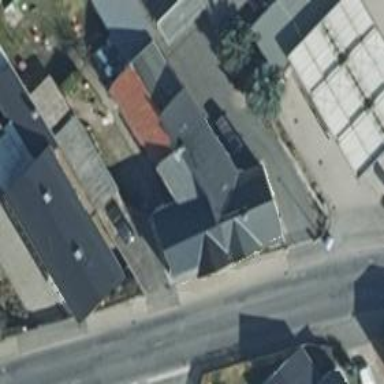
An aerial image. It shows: Simple and straightforward house.